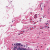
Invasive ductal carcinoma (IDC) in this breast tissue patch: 0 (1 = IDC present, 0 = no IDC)